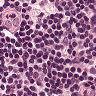
Metastatic tissue present: no